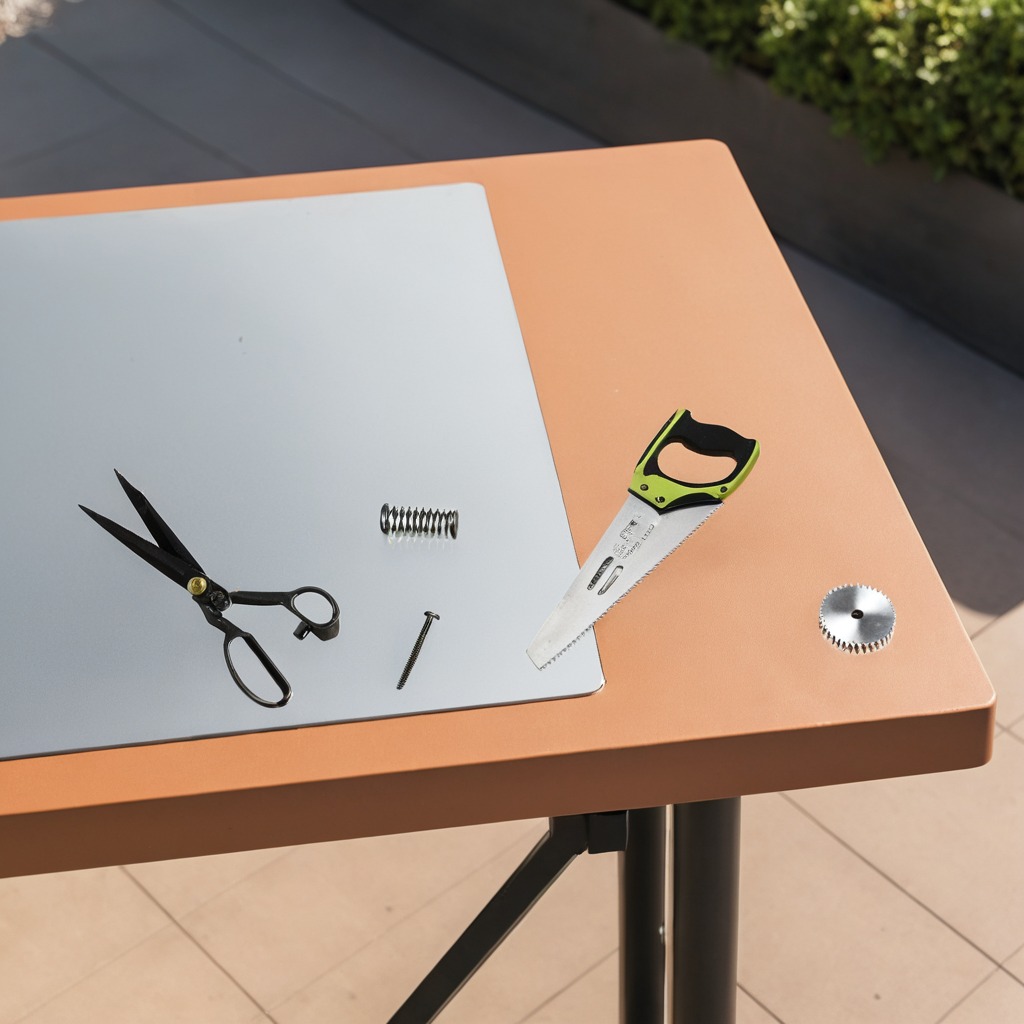
A steel gear with teeth, a metal machine screw, a coiled metal spring, a handheld metal saw, and a pair of scissors are lying on the table.